Question: A year ago I managed to figure out what to add to .htaccess to force https:// on my site. I thought it was working. (Green code)
Last week, however, I noticed that some pages were still coming up as http://
I had someone "fix" it. They added the blue code. And, yes, all pages are now coming up as https://. BUT, the four URLs in the original code that we don't want to be forced to https are now being forced to https://
Is there a simple way to modify the blue code so that the four folders are not forced to https// ??[
I tried moving the four RewriteCond {REQUEST_URI} lines from the green to blue section, but that didn't help.
And, I can safely remove the original code now, right?
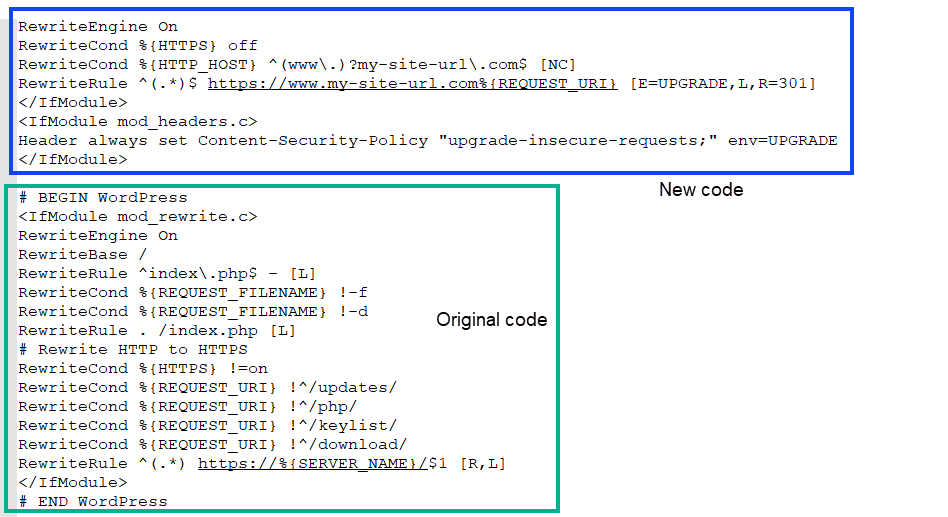
Answer: <URL> directive.
> The 'RewriteCond' directive defines a rule condition. One or more 'RewriteCond' can precede a <URL> directive. The following rule is then only used if both the current state of the URI matches its pattern, if these conditions are met.
Therefore, they need to be placed before the RewriteRule:
'''
RewriteEngine On
RewriteCond %{HTTPS} off
RewriteCond %{HTTP_HOST} ^(www\.)?example\.com$ [NC]
RewriteCond ...
RewriteCond ...
RewriteCond ...
RewriteCond ...
RewriteRule ^(.*)$ https://example.com%{REQUEST_URI} [E=UPGRADE,L,R=301]
'''